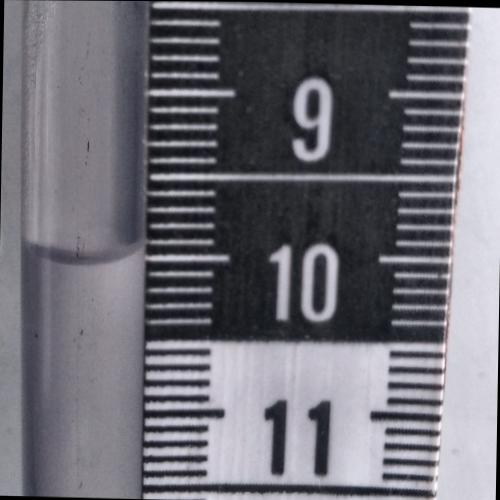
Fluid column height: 10.0 cm